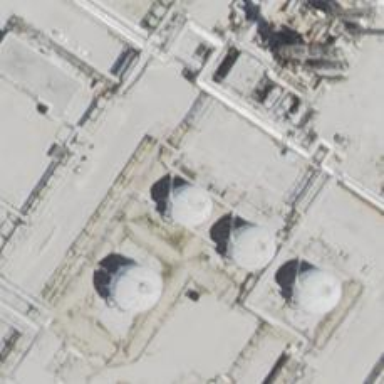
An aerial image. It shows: Storage tank with man-made structure.